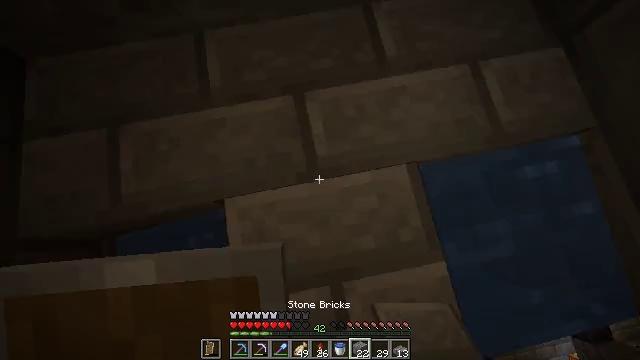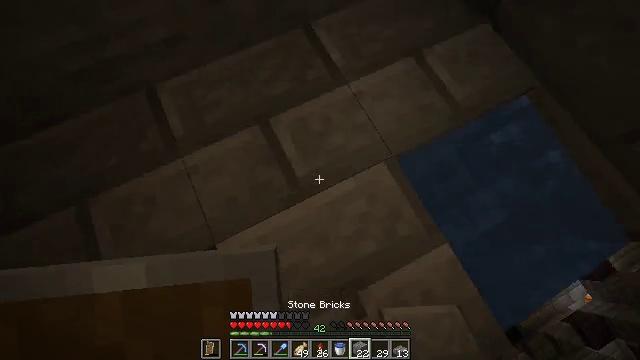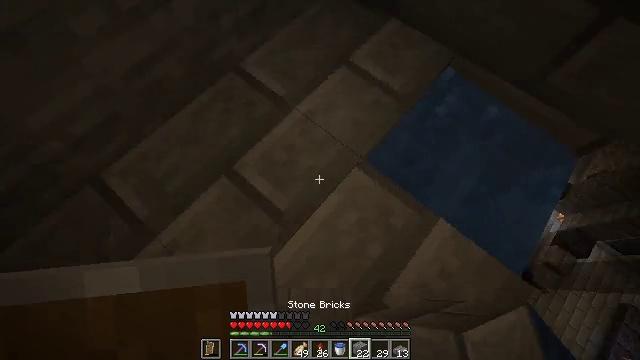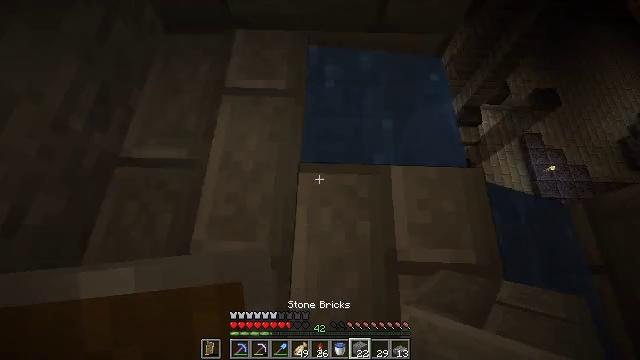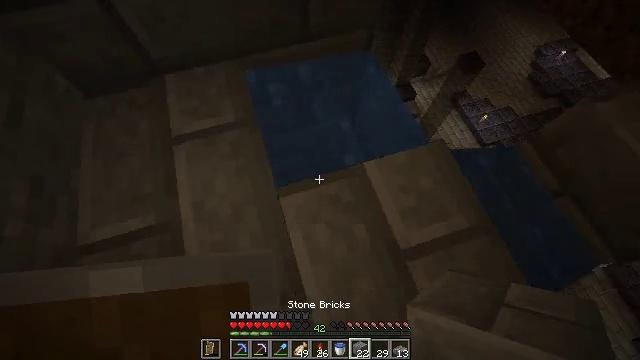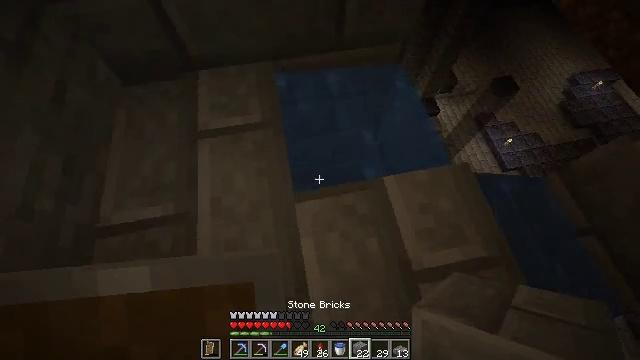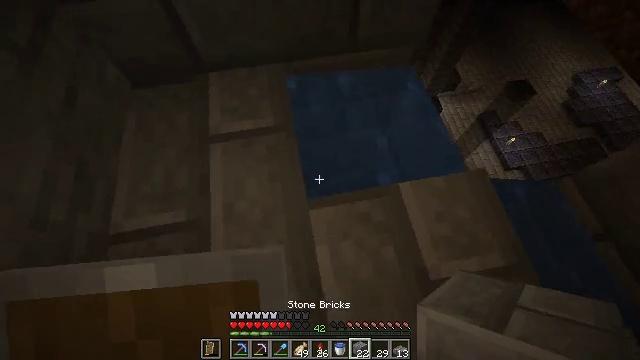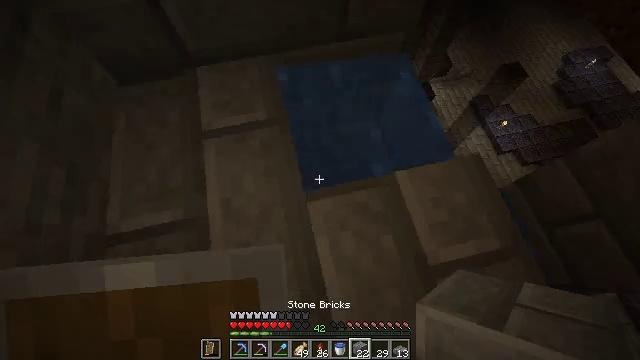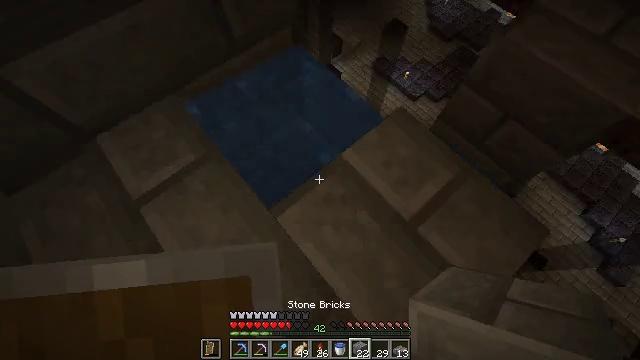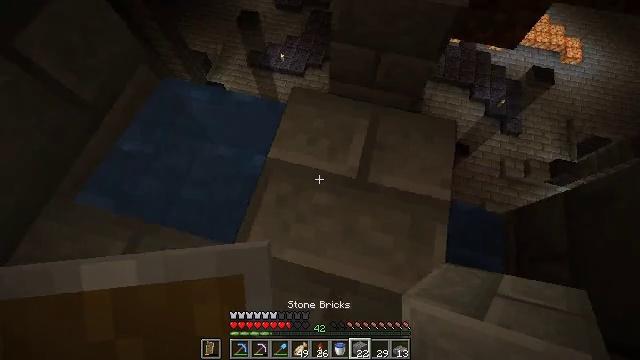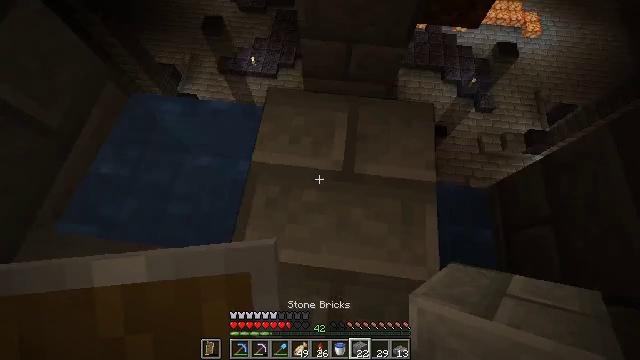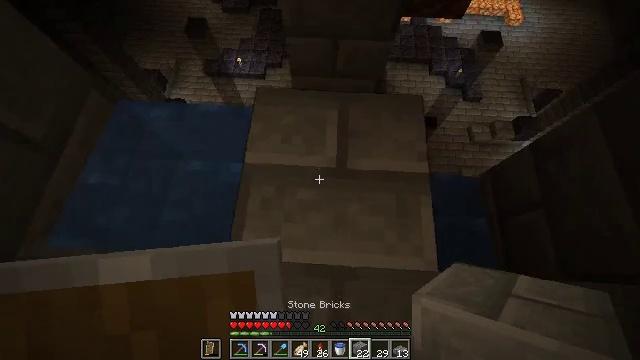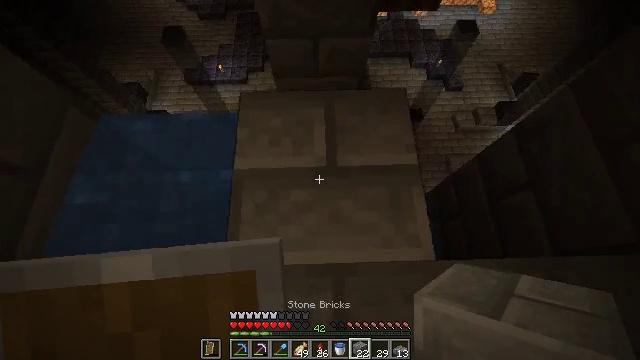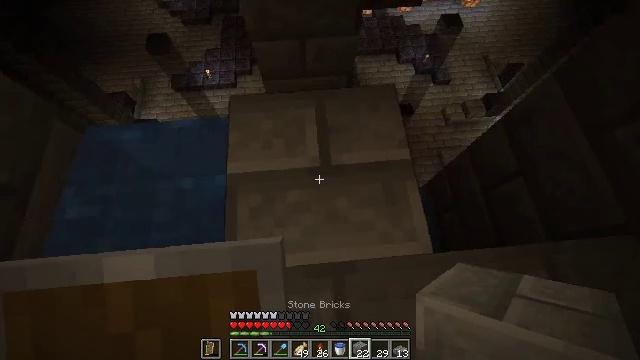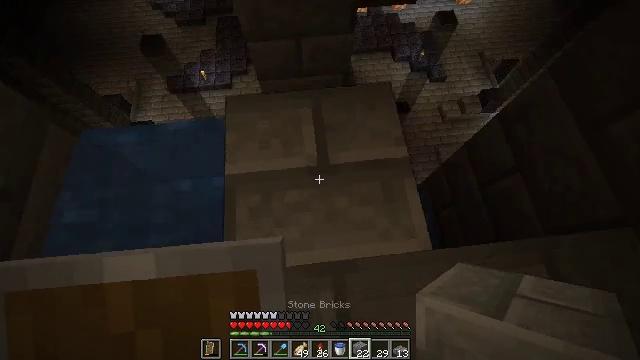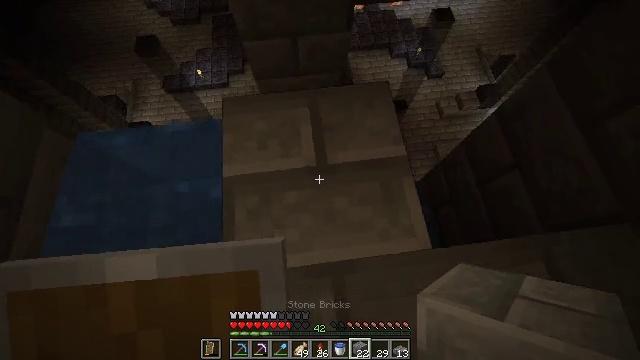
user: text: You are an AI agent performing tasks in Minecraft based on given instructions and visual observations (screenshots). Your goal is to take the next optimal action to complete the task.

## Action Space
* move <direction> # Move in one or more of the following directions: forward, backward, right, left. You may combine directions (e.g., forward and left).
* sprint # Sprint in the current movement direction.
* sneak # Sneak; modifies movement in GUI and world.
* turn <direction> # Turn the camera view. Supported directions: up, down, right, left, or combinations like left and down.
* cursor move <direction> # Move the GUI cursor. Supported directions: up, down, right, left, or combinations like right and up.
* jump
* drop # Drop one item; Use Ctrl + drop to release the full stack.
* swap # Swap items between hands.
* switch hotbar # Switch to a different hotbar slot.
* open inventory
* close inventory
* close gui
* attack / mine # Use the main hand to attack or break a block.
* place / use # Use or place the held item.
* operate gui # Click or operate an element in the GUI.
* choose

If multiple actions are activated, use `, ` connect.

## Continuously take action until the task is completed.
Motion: motion action
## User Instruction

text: Get stone bricks for construction purposes.
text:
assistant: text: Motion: move forward and move left, sneak, turn right and up
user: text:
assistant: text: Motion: move forward and move left, sneak, turn right and up
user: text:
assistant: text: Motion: move forward and move left, sneak, turn right
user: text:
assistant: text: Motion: move forward and move left, sneak, turn right and up
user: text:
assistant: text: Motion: move forward and move left, sneak, turn left and up
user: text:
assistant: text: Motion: sneak
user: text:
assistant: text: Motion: sneak, turn right and down
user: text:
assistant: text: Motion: sneak, turn right
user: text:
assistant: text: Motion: sneak, turn right and down
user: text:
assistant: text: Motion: sneak, turn right
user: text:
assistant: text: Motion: sneak, turn right
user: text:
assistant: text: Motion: sneak, turn right
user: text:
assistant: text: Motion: sneak, turn right
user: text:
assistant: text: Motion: sneak, turn right
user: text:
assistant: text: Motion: move forward, sneak
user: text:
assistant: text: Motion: move forward, sneak
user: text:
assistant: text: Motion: move forward, sneak
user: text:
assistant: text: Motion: move forward, sneak
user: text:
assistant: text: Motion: move forward, sneak, turn down
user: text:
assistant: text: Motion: move forward, sneak
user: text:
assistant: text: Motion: move forward, sneak, turn down
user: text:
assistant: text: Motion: move forward, sneak
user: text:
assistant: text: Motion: move forward, sneak
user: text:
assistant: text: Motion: move forward, sneak, turn down
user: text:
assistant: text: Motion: move forward, sneak, turn down
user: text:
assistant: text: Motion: move forward, sneak, turn down
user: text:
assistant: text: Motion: move forward, sneak
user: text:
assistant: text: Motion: move forward, sneak, turn down
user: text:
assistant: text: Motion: move forward, sneak
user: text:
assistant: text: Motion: move forward, sneak, turn down